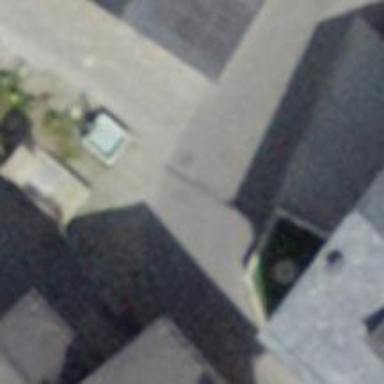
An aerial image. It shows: Fountain.